Question: Is there any possibility to fill the text as the background for the div in css3 or css4?
'''
div{
background: 'some text' repeat;
}
'''

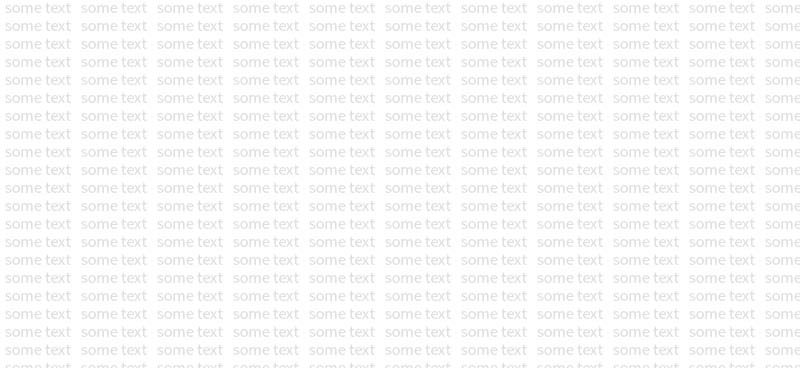
Answer: '''
body {
background-image:url("data:image/svg+xml;utf8,<svg xmlns='http://www.w3.org/2000/svg' version='1.1' height='20px' width='70px'><text x='0' y='10' background-color='grey' fill='grey' font-size='10'>Some text</text></svg>");
}
'''
There is no direct property, using SVG you can achive this.
refer <URL> for fiddle